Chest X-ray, PA view. Patient: 30 years old, sex M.
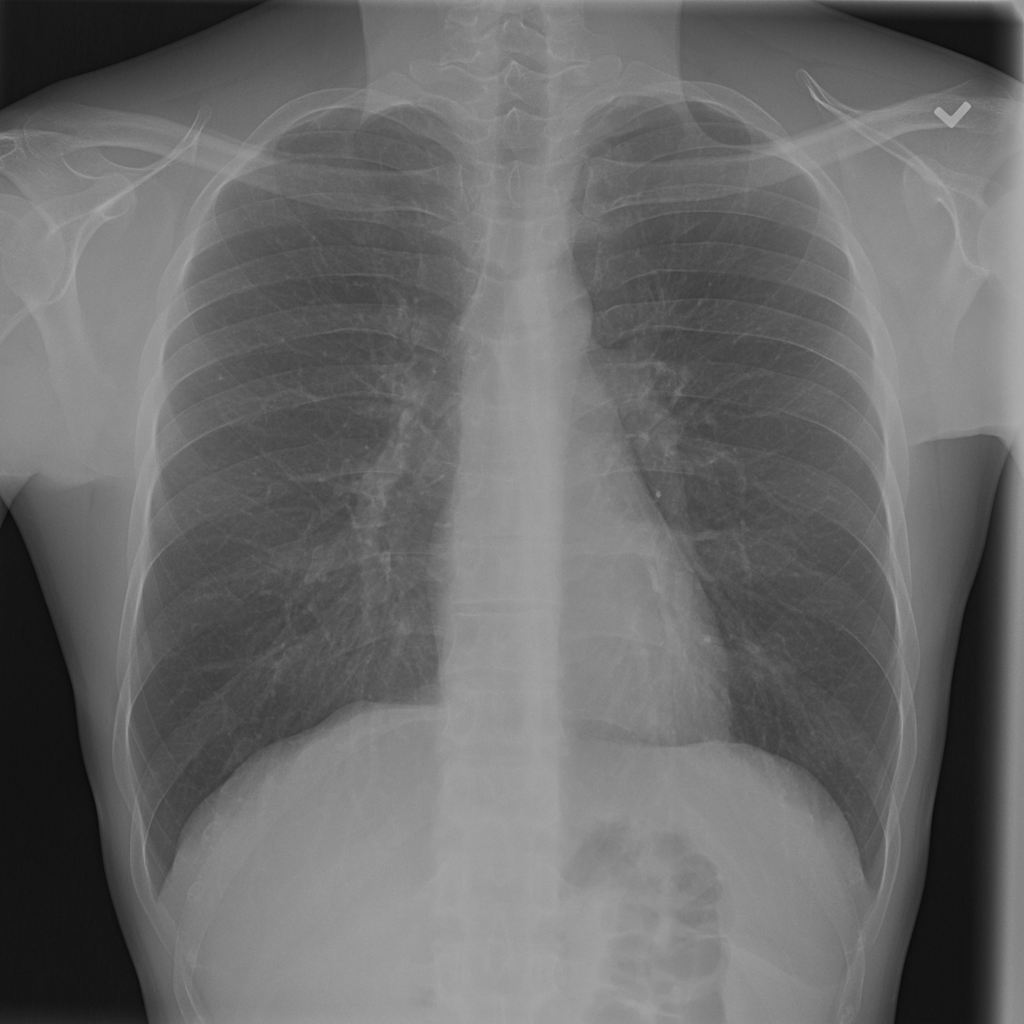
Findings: No Finding